Question: I wanted to make a diagonal menu bar for my blog but I just can't figure out how to do it. can any of you help please?
Something simple (like the one in the picture) that I can personalize myself according to my template :

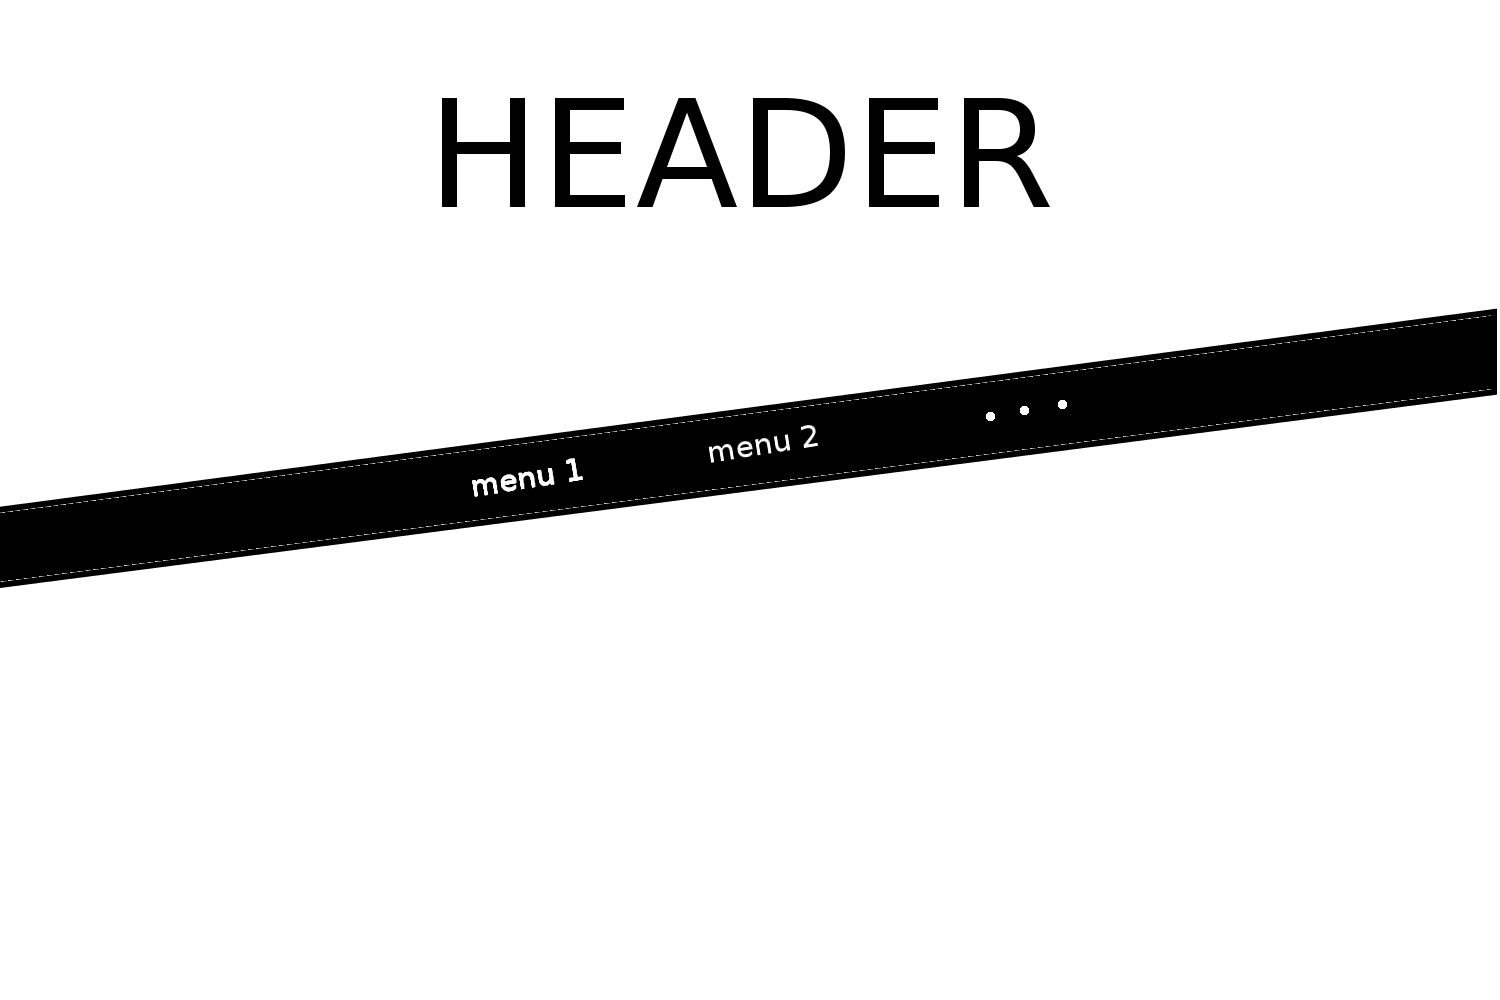
Answer: Yep, it's possible to do that. You should be looking at this CSS3 property, 'transform', and then specify how much degree you want it to rotate.
Example
'''
#myMenuBar {
background-color:black;
color:white;
transform:rotate(-10deg);
-ms-transform: rotate(-10deg); /* IE 9 */
-webkit-transform: rotate(-10deg); /* Chrome, Safari, Opera */
}
'''
Just be aware of the browser support when it comes to 'transform'. You can find more details here: <URL>